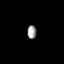
Tissue: prostate
Cell type: Myeloid cells
Senescence score: 0.308
Nuclear area (px): 120
Mean DAPI intensity: 157.3